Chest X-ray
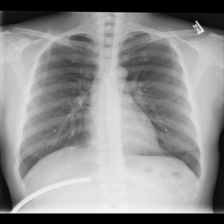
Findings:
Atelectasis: negative
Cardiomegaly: negative
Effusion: negative
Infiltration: positive
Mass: negative
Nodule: negative
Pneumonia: negative
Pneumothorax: negative
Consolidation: negative
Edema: negative
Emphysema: negative
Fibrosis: negative
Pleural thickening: negative
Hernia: negative